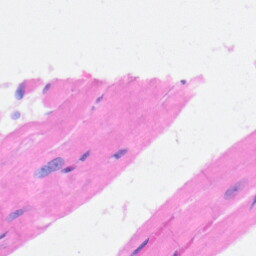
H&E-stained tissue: Heart